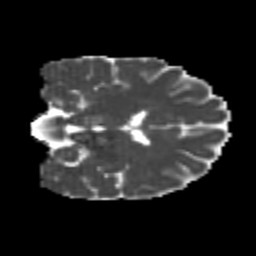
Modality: MD
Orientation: coronal
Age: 21
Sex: female
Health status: healthy
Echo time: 0.074 s